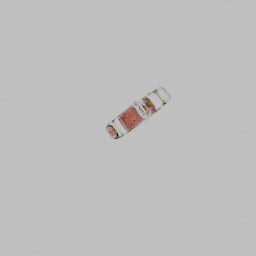
Label: decoration